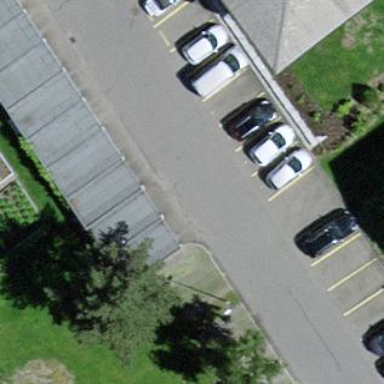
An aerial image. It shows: Group of garages.